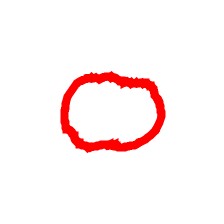
Shape: circle